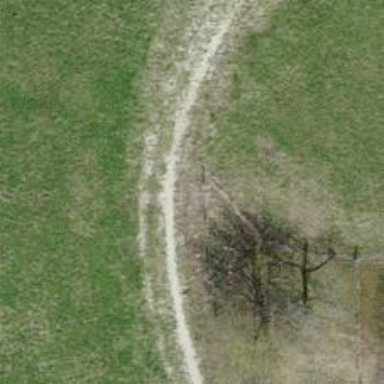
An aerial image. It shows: Track with grade 5 tracktype.